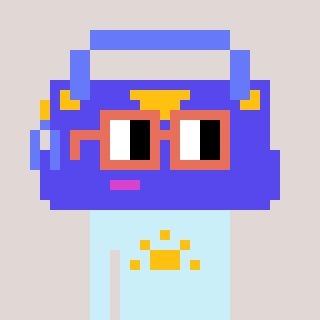
a pixel art character with square orange glasses, a bag-shaped head and a cold-colored body on a warm background